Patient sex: F
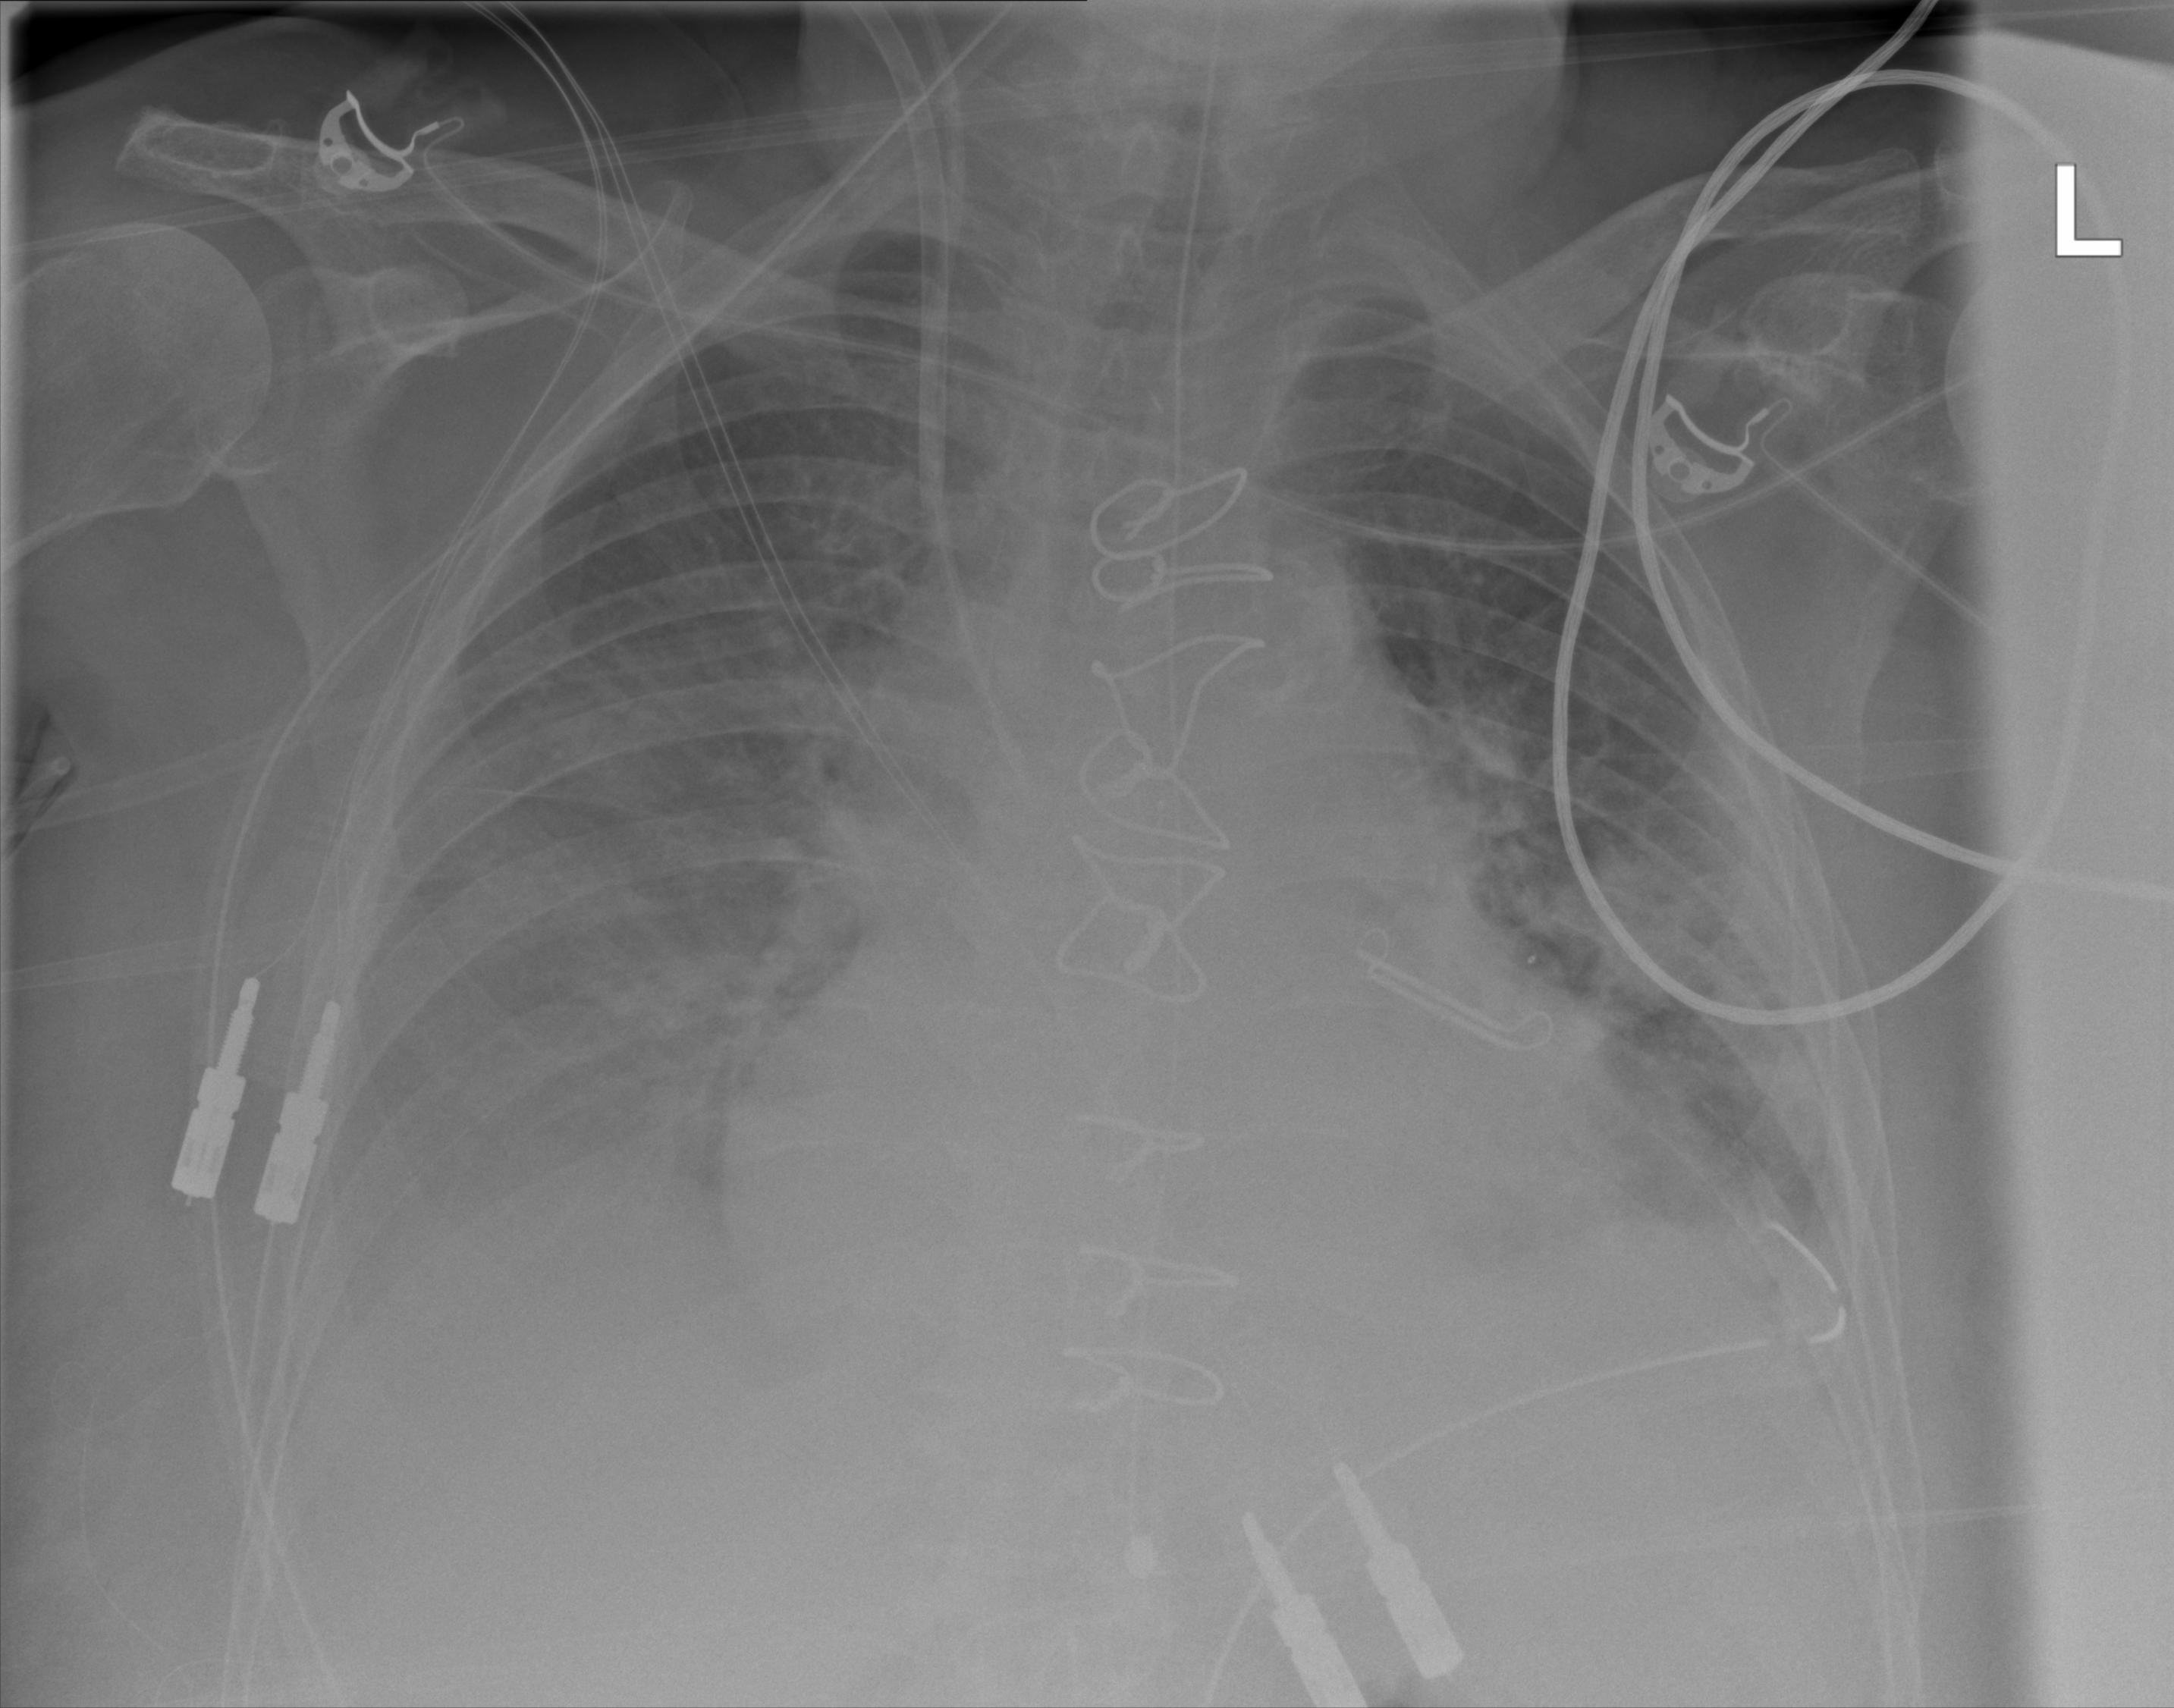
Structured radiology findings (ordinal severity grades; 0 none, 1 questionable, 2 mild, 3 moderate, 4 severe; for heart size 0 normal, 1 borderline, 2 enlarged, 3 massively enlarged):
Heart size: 2
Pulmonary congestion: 2
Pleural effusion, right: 2
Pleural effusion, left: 0
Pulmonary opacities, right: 2
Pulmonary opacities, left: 2
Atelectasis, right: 2
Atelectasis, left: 2